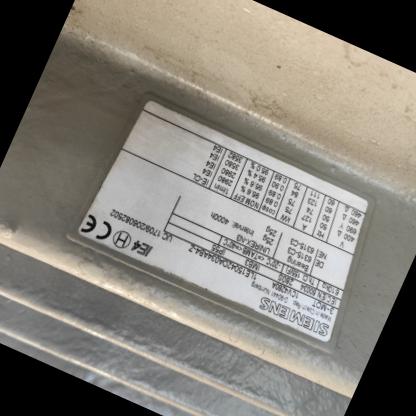
Klasa: tabliczka-znamionowa